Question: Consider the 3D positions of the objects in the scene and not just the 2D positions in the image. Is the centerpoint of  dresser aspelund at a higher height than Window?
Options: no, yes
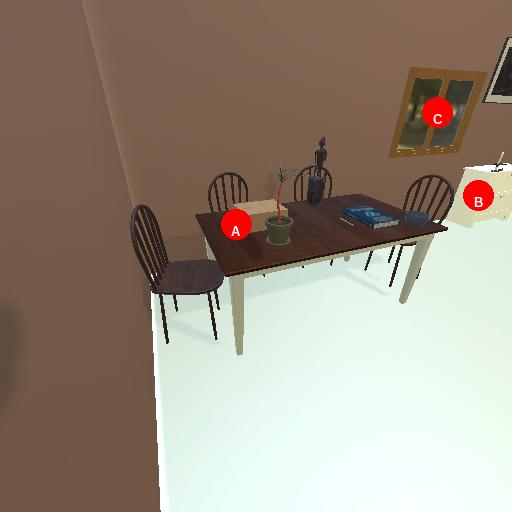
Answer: no